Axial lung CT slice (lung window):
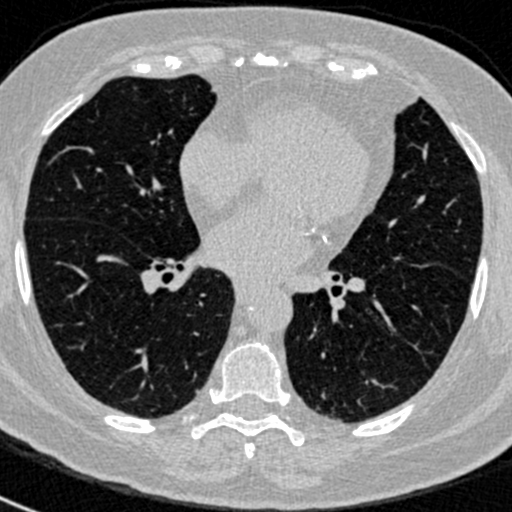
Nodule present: no